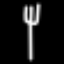
Label: fork